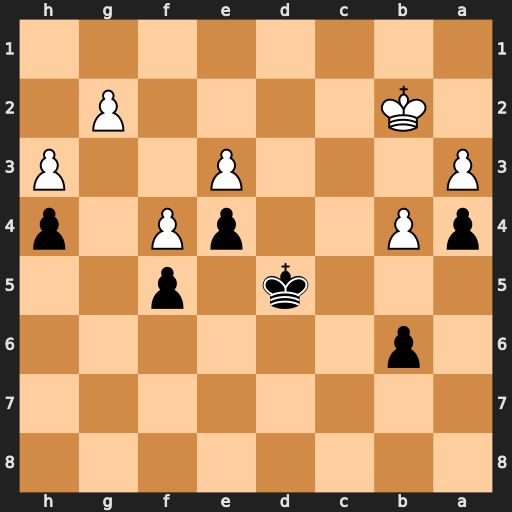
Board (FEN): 8/8/1p6/3k1p2/pP2pP1p/P3P2P/1K4P1/8
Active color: b
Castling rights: -
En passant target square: -
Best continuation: Kc4 Kc2 b5 Kd2 Kb3